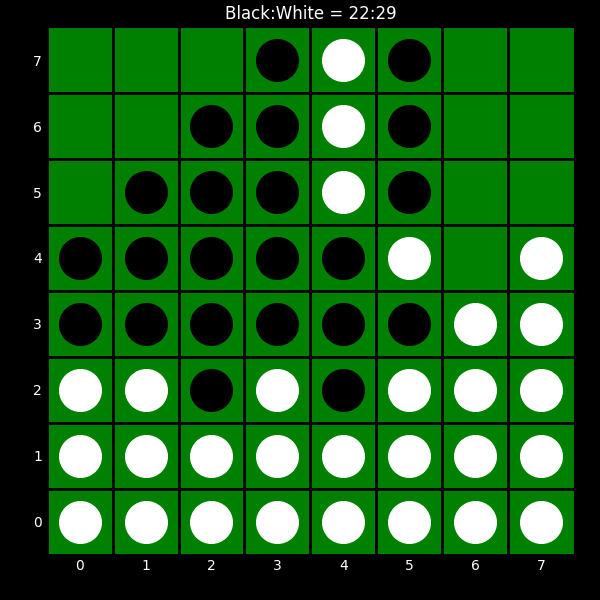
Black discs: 22
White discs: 29